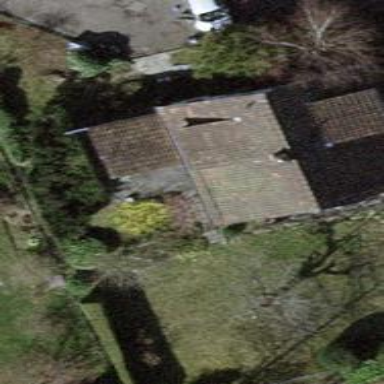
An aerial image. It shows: Building with pitched roof.